Field crop: tomato
Growth stage: 2
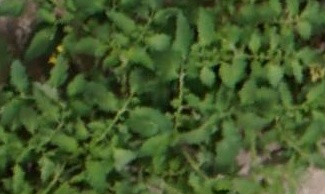
Species: tomato